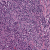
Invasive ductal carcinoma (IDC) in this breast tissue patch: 1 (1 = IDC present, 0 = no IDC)